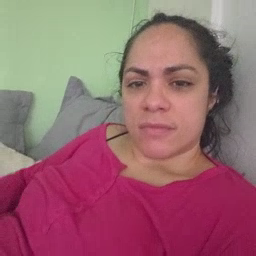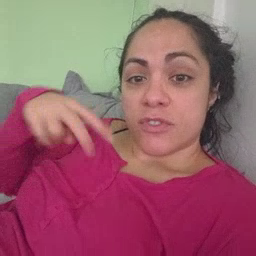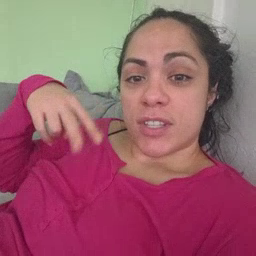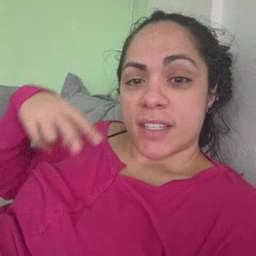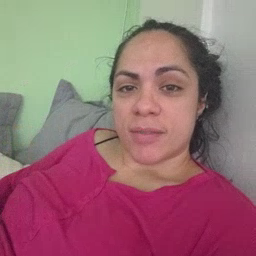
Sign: read